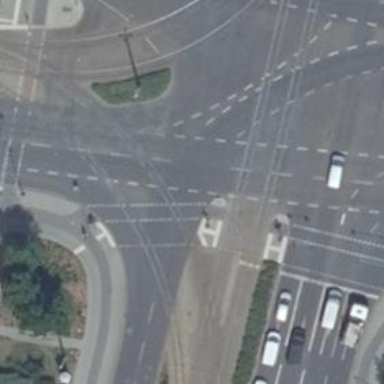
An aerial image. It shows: Railway crossing with traffic signals and lights.